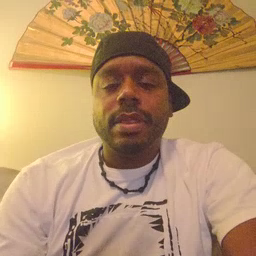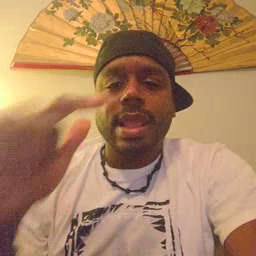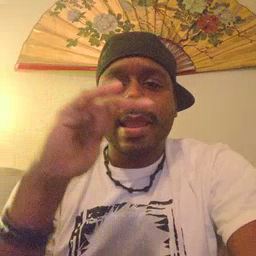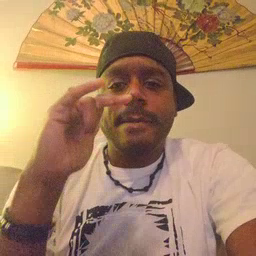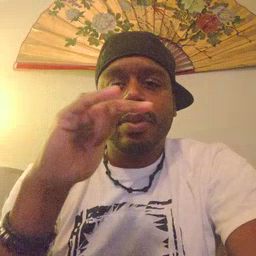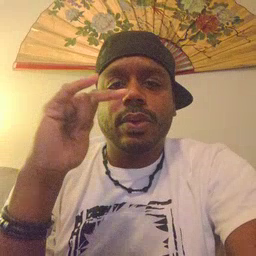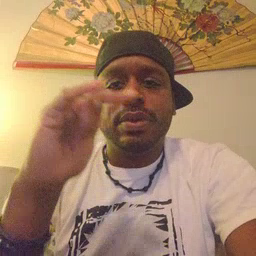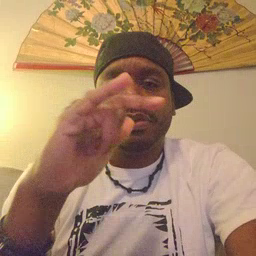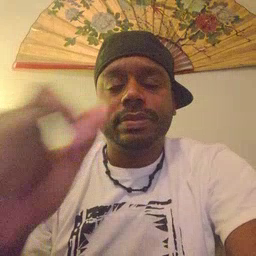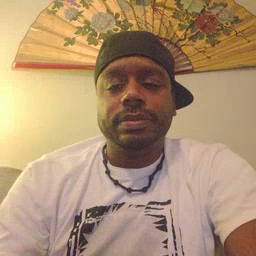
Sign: airplane